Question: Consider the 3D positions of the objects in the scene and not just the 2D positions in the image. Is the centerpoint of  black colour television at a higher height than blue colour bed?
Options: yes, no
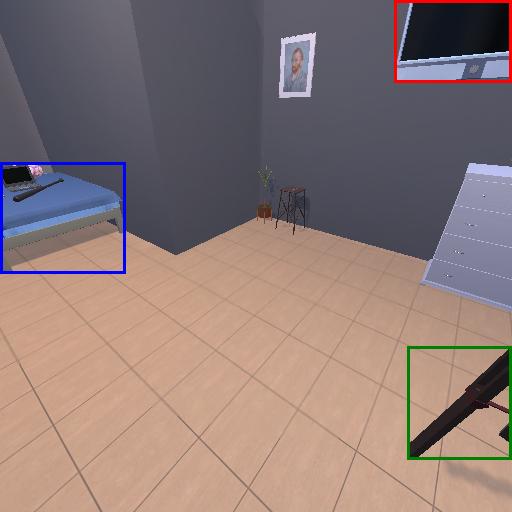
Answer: yes